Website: walmart
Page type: payment
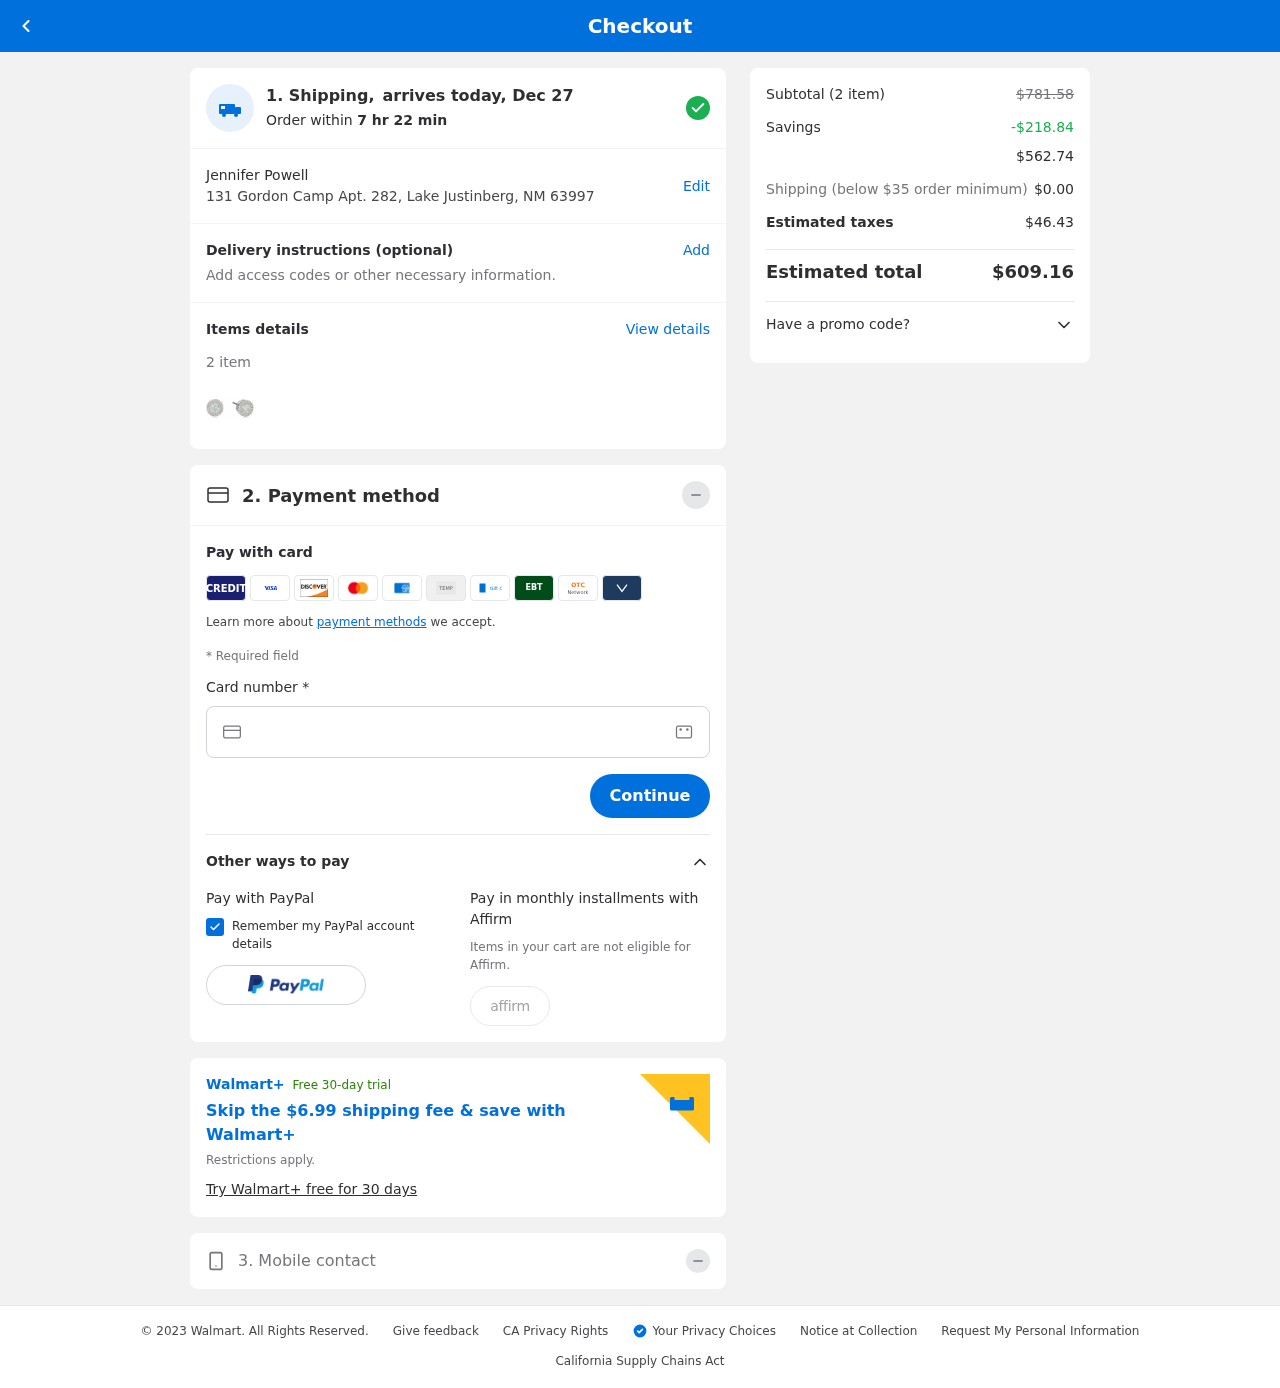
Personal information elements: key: PII_FULLNAME
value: Jennifer Powell
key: PII_STREET
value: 131 Gordon Camp Apt. 282
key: PII_CITY_STATE_ZIP
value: Lake Justinberg, NM 63997
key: PII_CARD_NUMBER
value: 3410 1614 8117 694
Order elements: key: ORDER_DELIVERY_DATE
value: Dec 27
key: ORDER_NUM_ITEMS
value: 2
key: ORDER_SUBTOTAL_BEFORE_SAVINGS
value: $781.58
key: ORDER_SAVINGS
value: -$218.84
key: ORDER_SUBTOTAL
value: $562.74
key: ORDER_SHIPPING_COST
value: $0.00
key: ORDER_TAX
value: $46.43
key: ORDER_TOTAL
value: $609.16